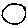
Label: circle